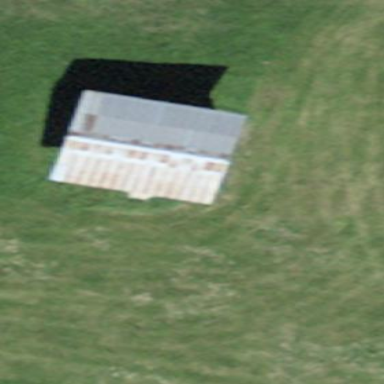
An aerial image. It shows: Farm auxiliary building.